Interaction volume radius: 5 \u00c5
Interaction volume height: 30 \u00c5
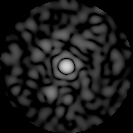
Disorder parameter: 0.8554